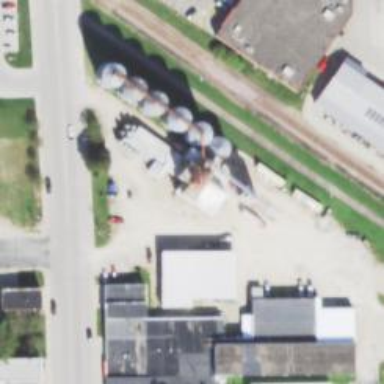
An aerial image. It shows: Silo.